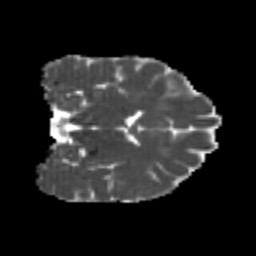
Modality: MD
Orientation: coronal
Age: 20
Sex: female
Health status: healthy
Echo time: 0.074 s